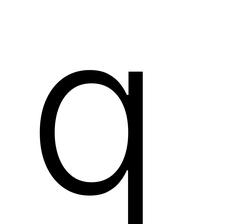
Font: Inter_Light